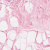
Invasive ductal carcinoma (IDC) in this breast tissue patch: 0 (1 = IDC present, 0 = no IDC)